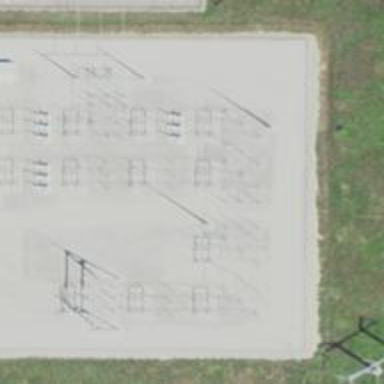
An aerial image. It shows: Switch for power supply.